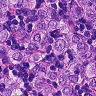
Metastatic tissue present: yes